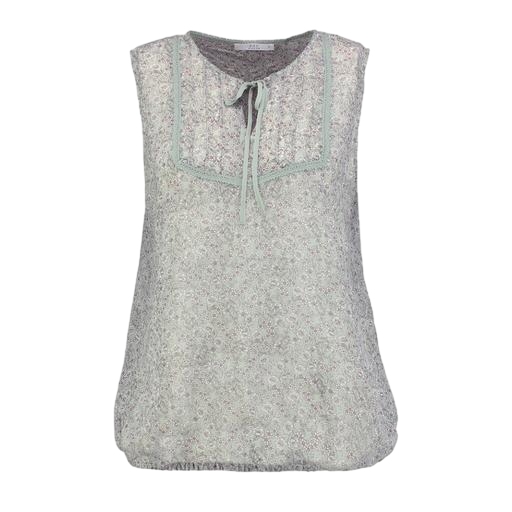
green sleeveless floral-print shirt, sleeveless floral-print shirt, sleeveless floral-print top, white background